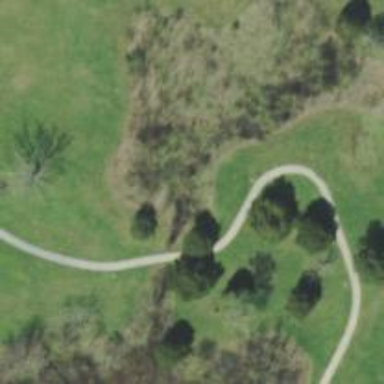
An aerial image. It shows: Path.